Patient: sex F, age 78
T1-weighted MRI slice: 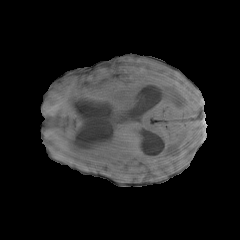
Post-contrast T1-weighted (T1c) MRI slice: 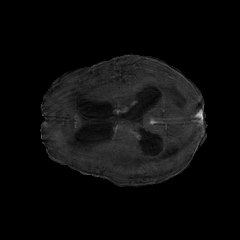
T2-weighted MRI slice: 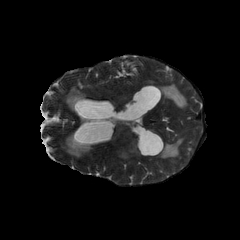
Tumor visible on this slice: yes
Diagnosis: Glioblastoma, IDH-wildtype
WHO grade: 4